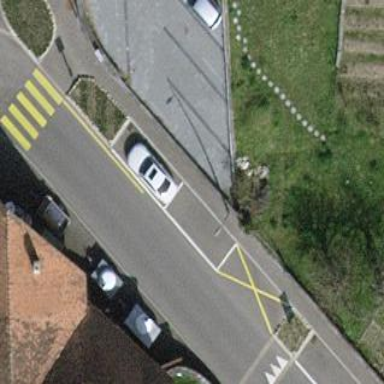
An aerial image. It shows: Street-side parking area.